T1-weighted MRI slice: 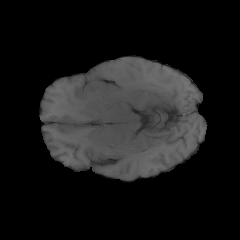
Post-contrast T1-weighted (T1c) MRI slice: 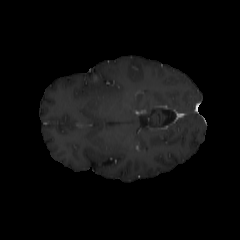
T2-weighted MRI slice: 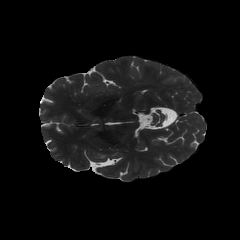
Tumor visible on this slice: yes